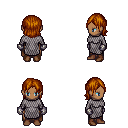
a pixel art fantasy rpg character, female body template, human, dark skin, chain mail, robe skirt, brunette long bangs hairstyle, metal gloves, brown shoes, four views (front, back, left, right), 2x2 character sprite sheet, small pixel art, hard edges, no anti-aliasing